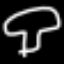
Label: mushroom